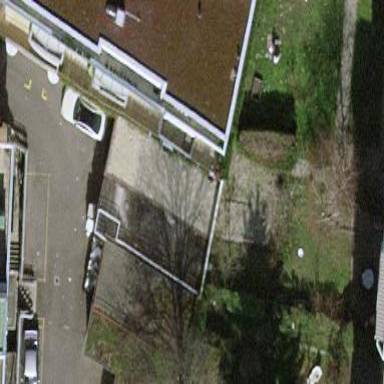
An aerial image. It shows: Group of garages.